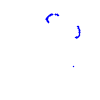
Particle: proton